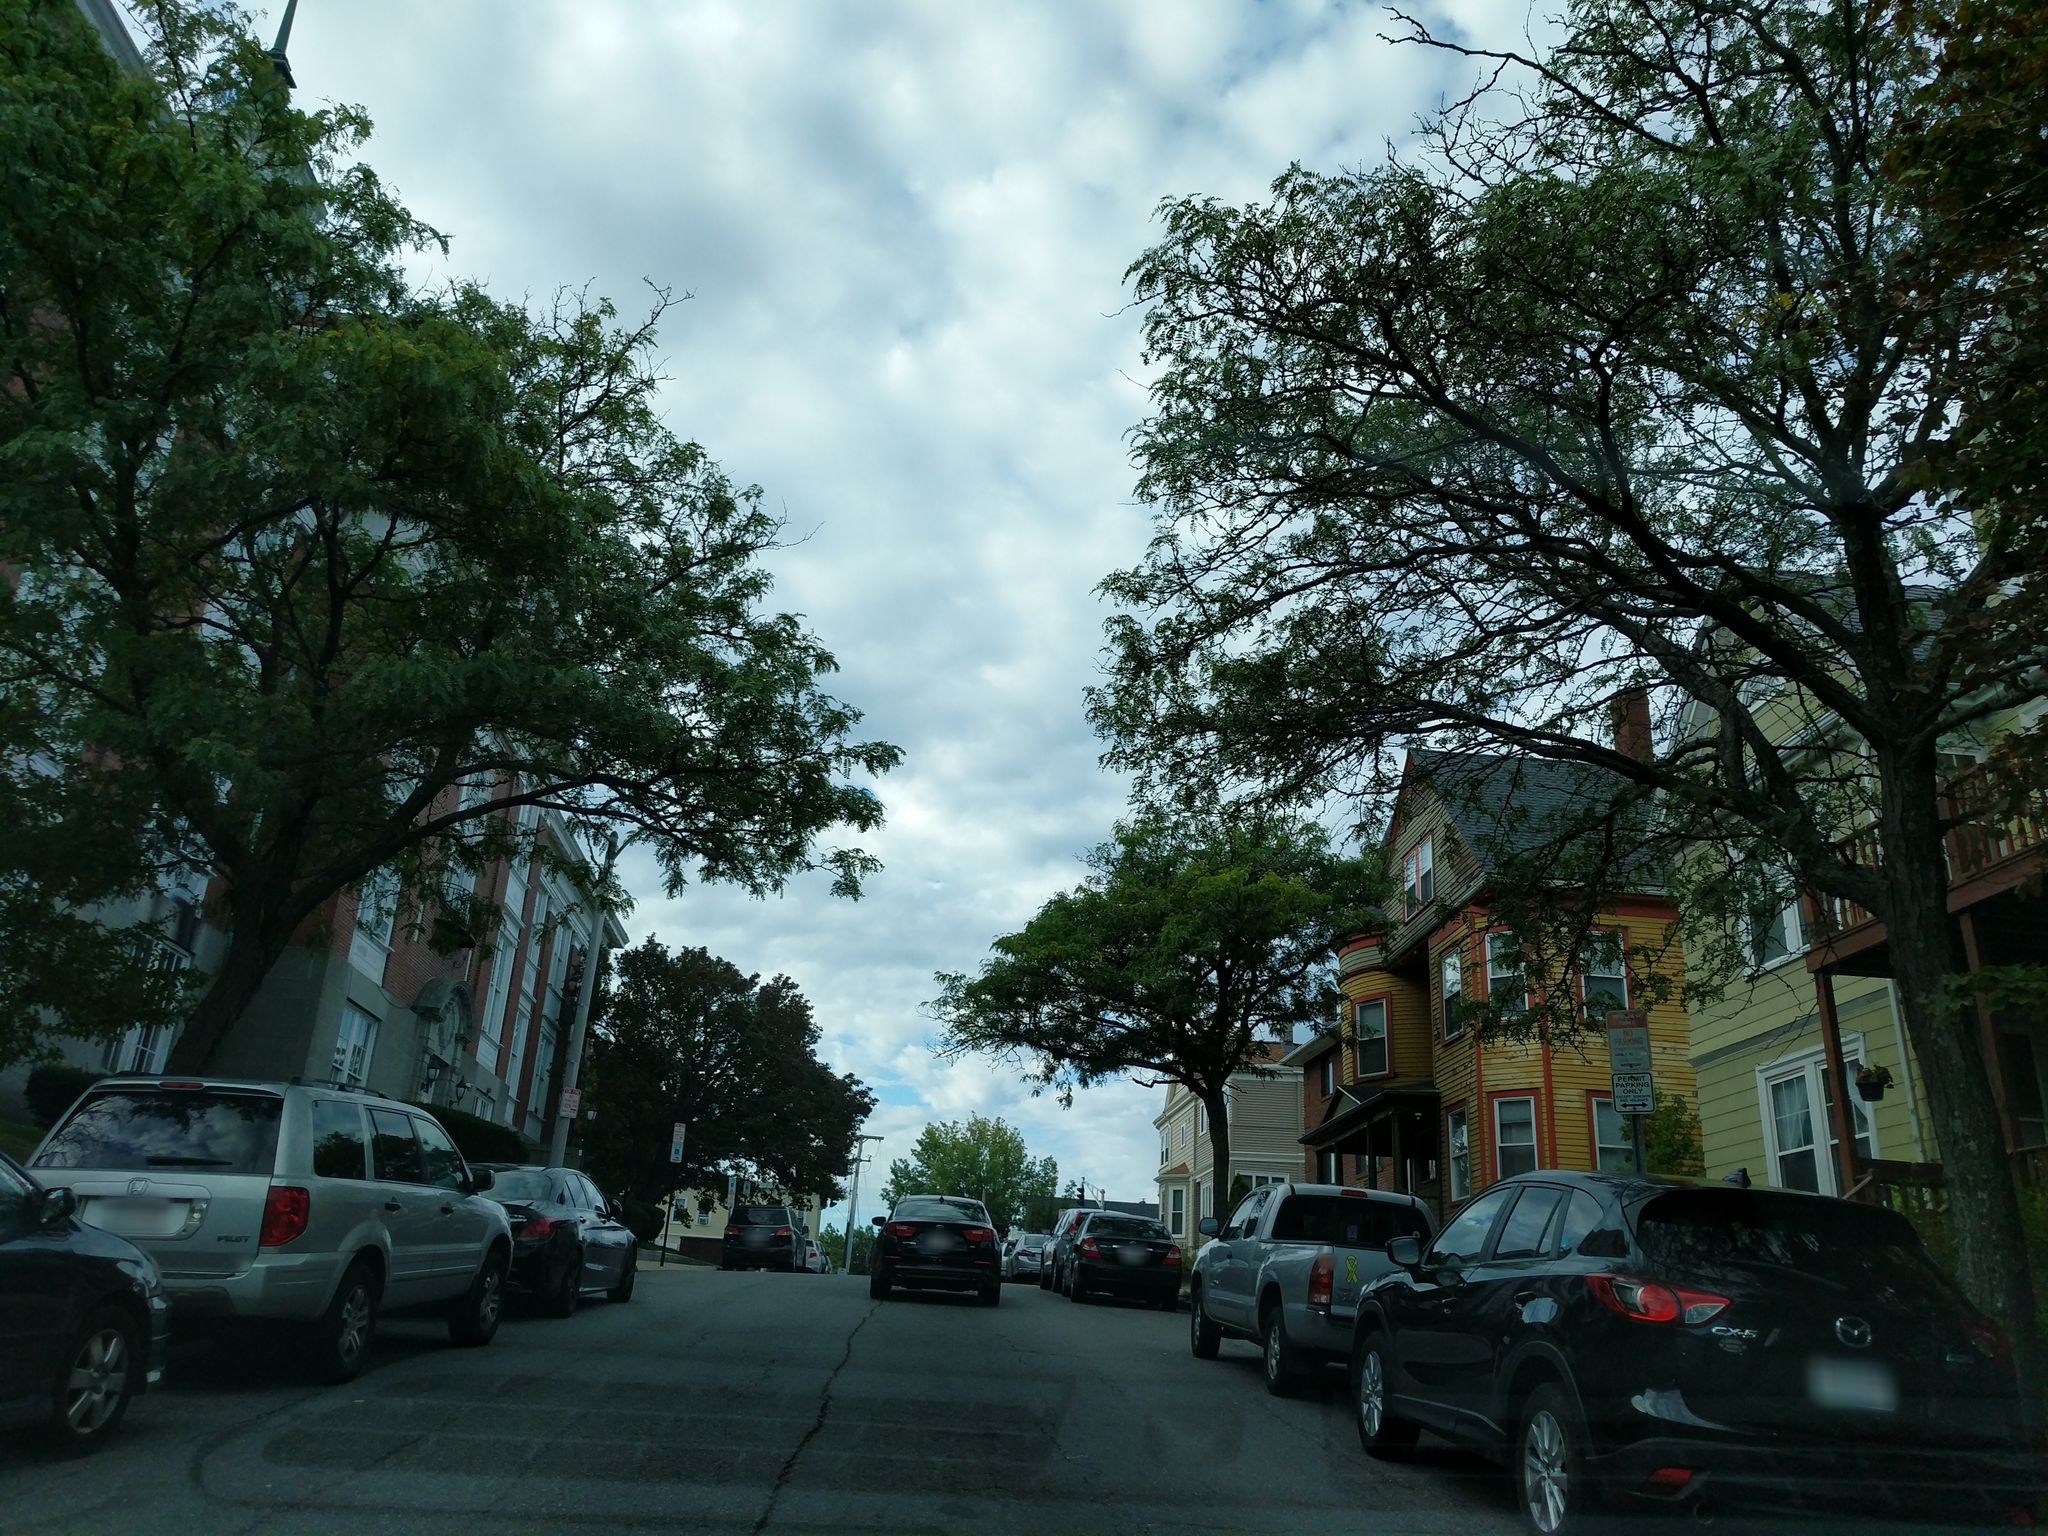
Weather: cloudy
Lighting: day
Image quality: good
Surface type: driving surface
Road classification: residential
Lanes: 1
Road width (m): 12.2
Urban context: urban centre
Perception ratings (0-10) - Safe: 6.65, Lively: 8, Beautiful: 9.3, Boring: 2.27, Depressing: 2.69, Wealthy: 5.75